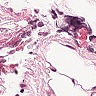
Metastatic tissue present: no